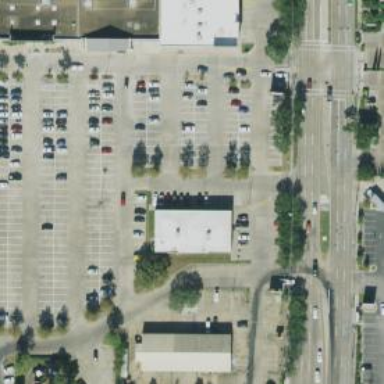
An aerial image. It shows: Parking space is available.